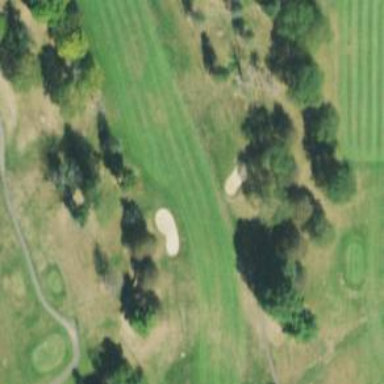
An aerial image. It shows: Golf hole.